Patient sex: M
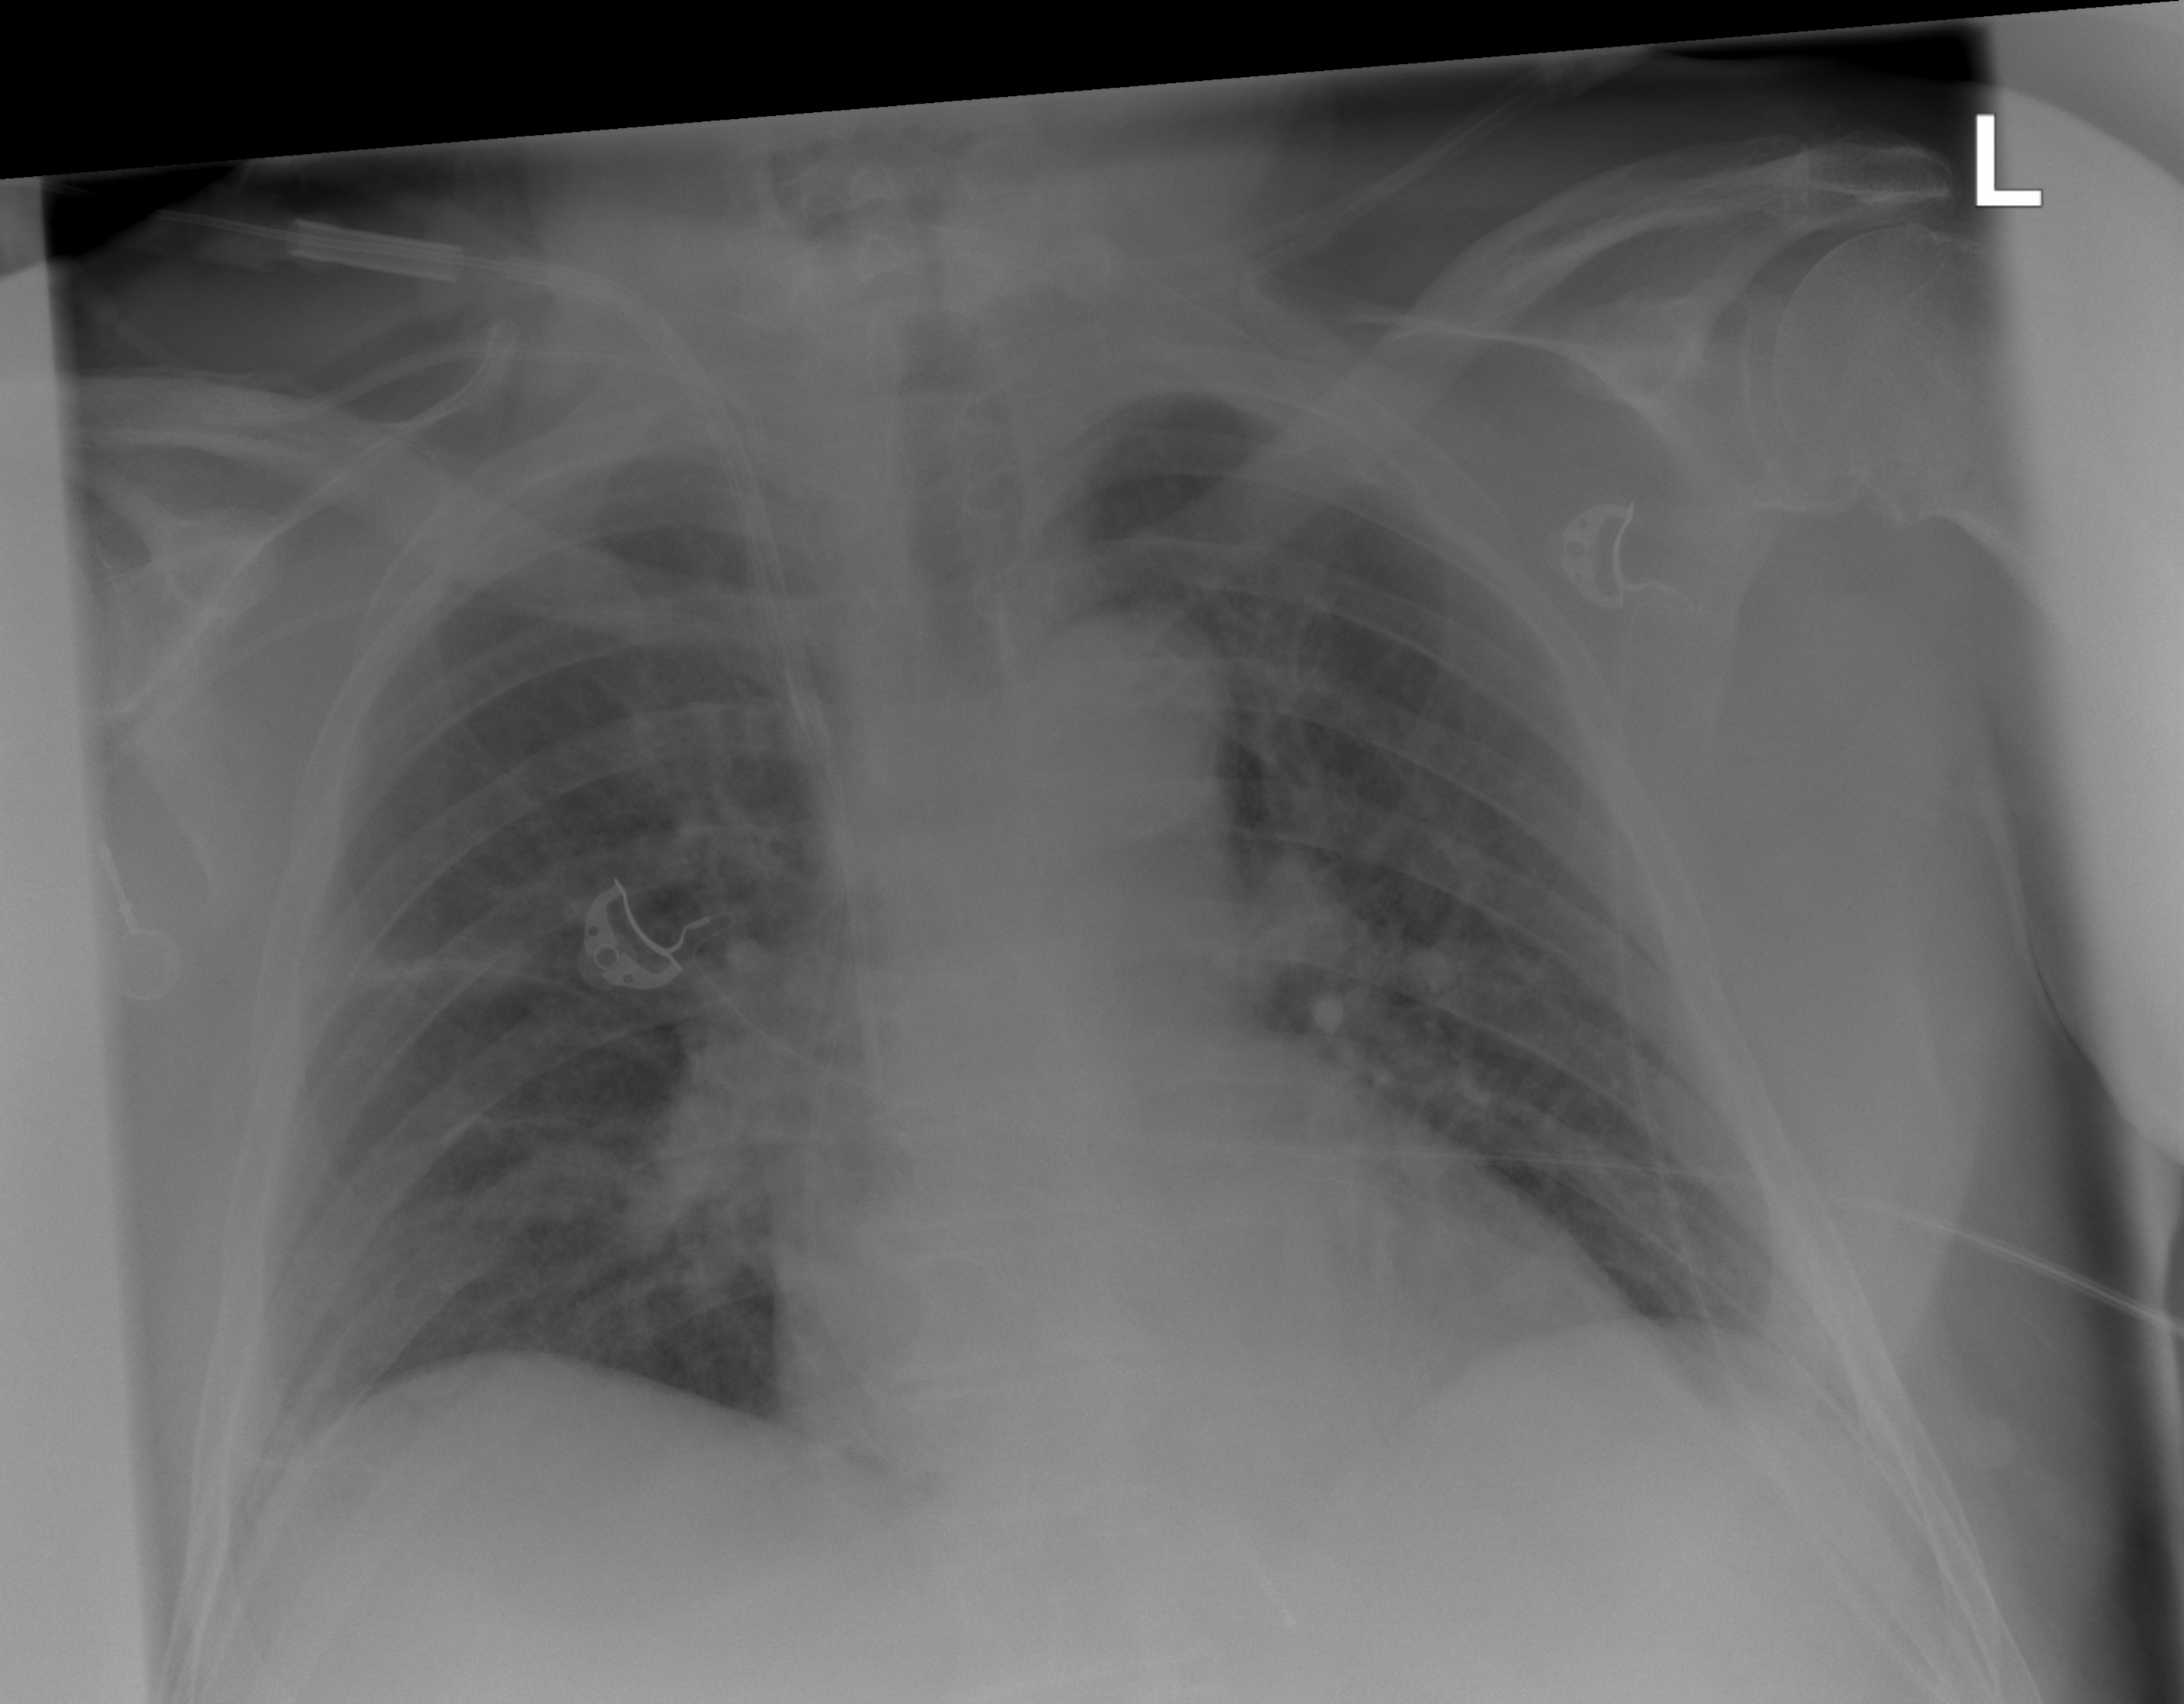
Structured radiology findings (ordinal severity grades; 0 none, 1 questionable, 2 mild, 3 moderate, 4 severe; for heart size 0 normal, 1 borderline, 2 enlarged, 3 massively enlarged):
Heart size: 1
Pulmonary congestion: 2
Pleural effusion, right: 0
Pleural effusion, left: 0
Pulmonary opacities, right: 0
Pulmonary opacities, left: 0
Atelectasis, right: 0
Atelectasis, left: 0